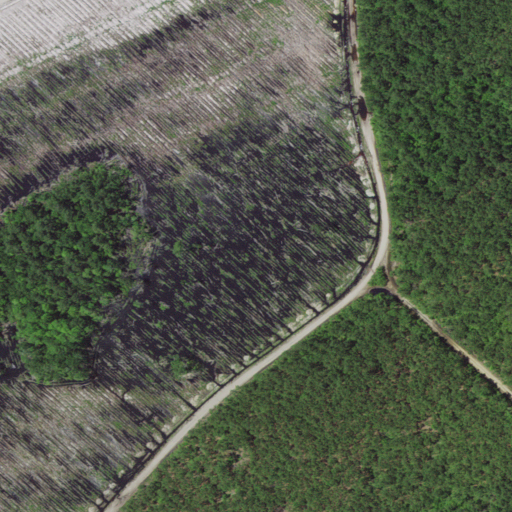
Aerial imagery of plain(s) in North Carolina named Sellers Field containing evergreen forest, woody wetlands, shrub, herbaceous wetlands, grassland, and pasture